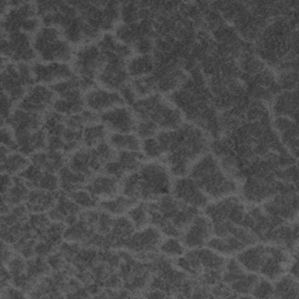
Label: frost